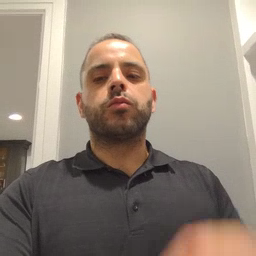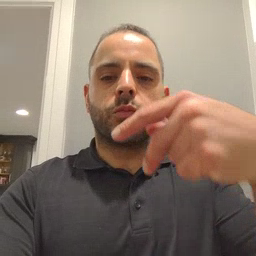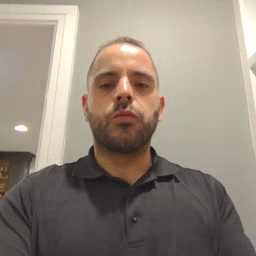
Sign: fall